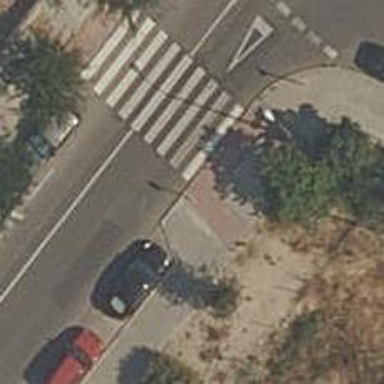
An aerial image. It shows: Bus stop with platform for public transport.